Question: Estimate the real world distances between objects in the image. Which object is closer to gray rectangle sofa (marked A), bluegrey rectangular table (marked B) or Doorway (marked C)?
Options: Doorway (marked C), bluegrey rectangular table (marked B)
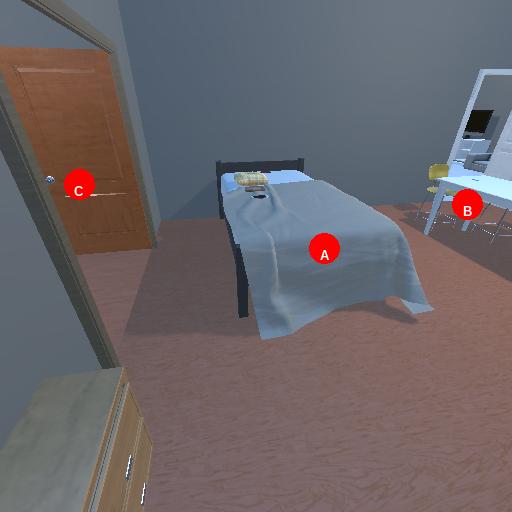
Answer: Doorway (marked C)